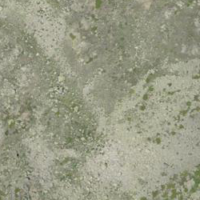
EUNIS habitat code: 48
Species observed at this site:
Jacobaea incana